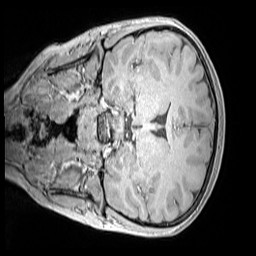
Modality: MP2RAGE
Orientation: coronal
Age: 12
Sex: female
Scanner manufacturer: siemens
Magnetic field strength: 3 T
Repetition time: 4 s
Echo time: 0.00299 s